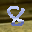
Label: 8